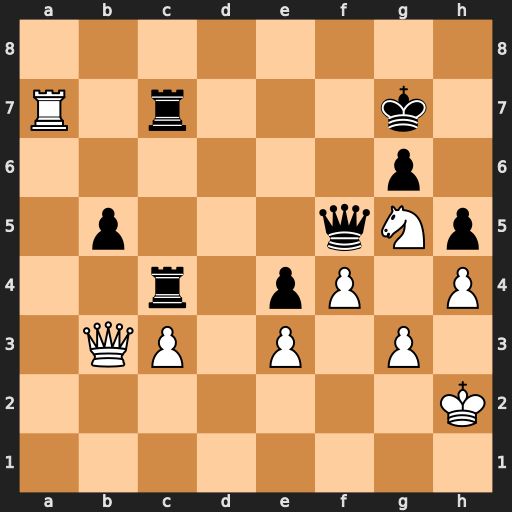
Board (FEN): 8/R1r3k1/6p1/1p3qNp/2r1pP1P/1QP1P1P1/7K/8
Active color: w
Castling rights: -
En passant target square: -
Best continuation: Rxc7+ Rxc7 Ne6+ Qxe6 Qxe6